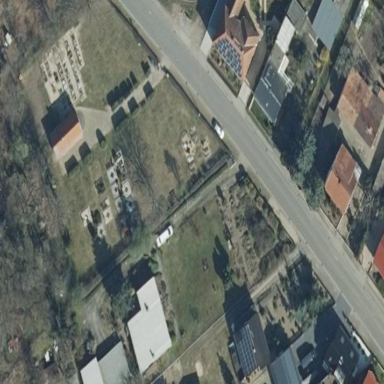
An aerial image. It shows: Cemetery with the designation "Friedhof".